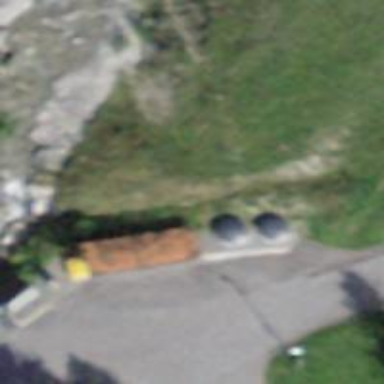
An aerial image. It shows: Recycling container for scrap metal.